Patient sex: M
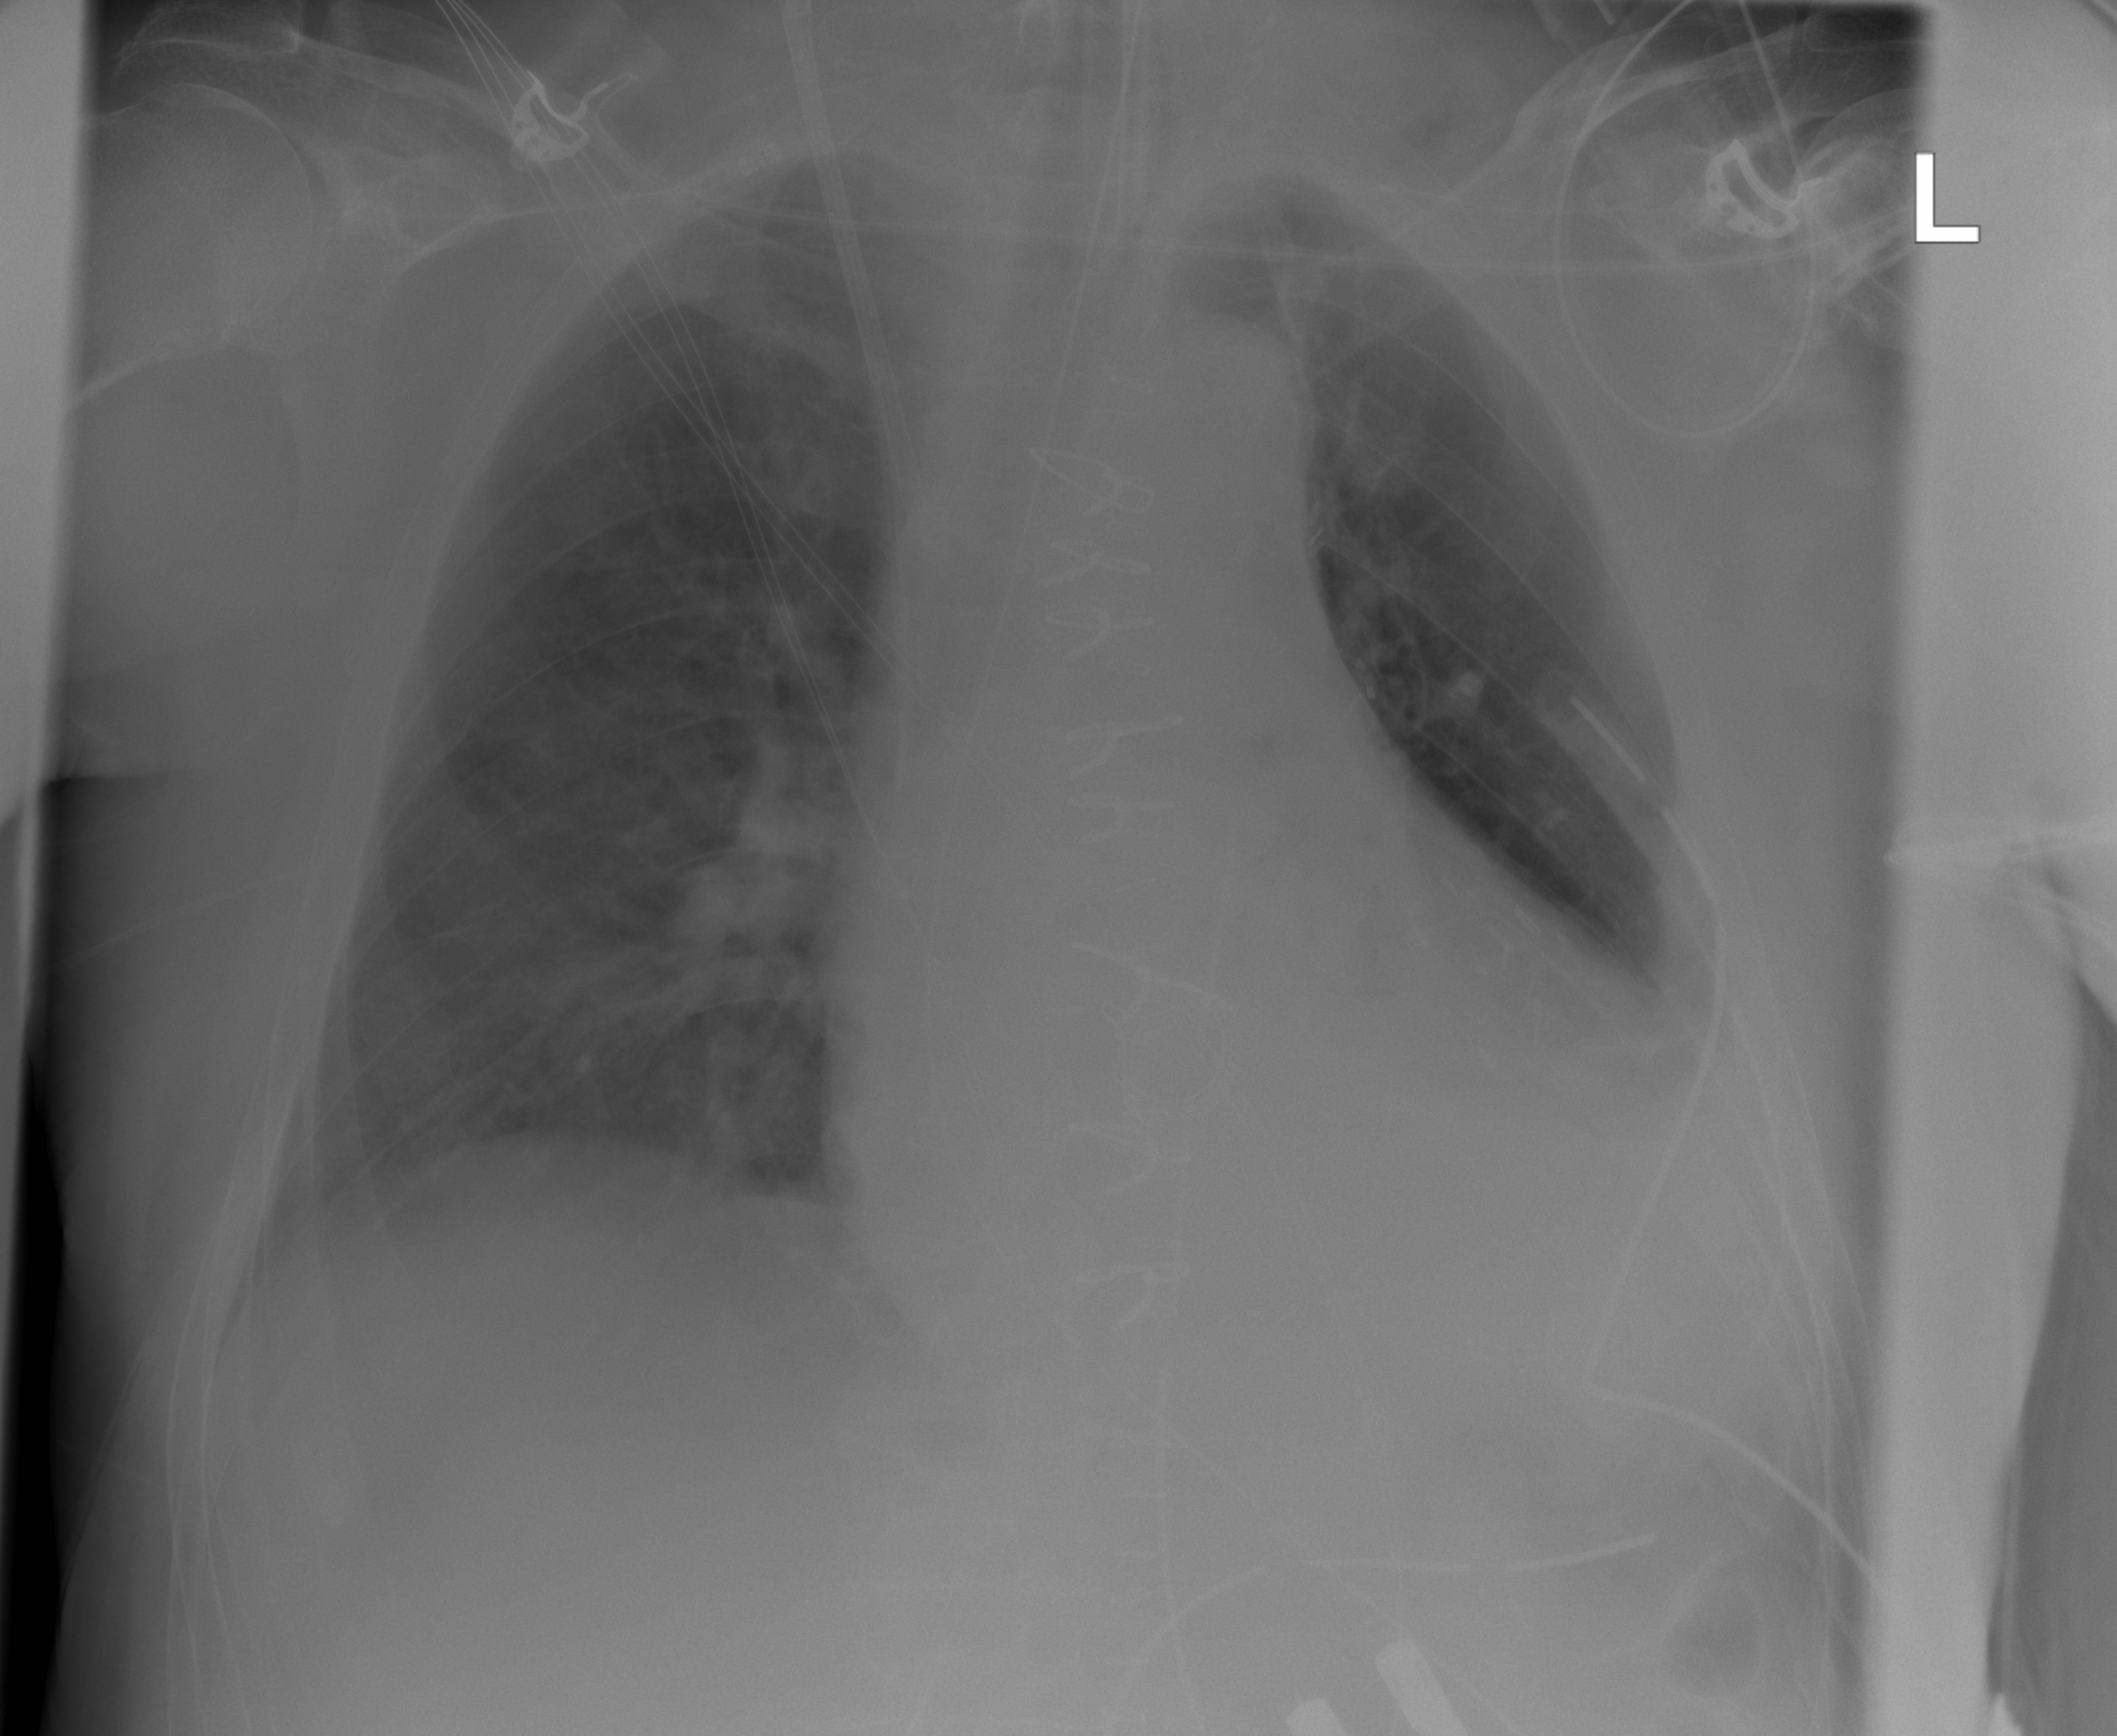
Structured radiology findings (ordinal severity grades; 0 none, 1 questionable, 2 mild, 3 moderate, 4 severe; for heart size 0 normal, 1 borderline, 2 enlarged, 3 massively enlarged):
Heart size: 2
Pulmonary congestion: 1
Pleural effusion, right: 1
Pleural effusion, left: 2
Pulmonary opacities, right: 1
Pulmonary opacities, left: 0
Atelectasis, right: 1
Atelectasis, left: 1